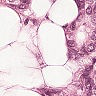
Metastatic tissue present: yes